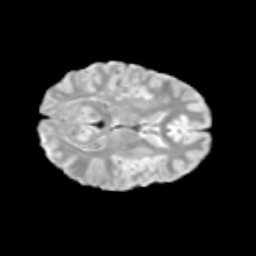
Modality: T2w
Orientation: axial
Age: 12
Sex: female
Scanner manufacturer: siemens
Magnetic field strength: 3 T
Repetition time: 3.8 s
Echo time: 0.07 s